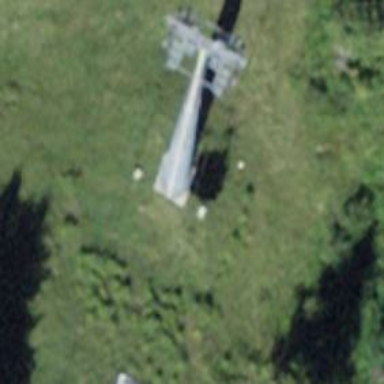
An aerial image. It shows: Pylon used for aerialway.